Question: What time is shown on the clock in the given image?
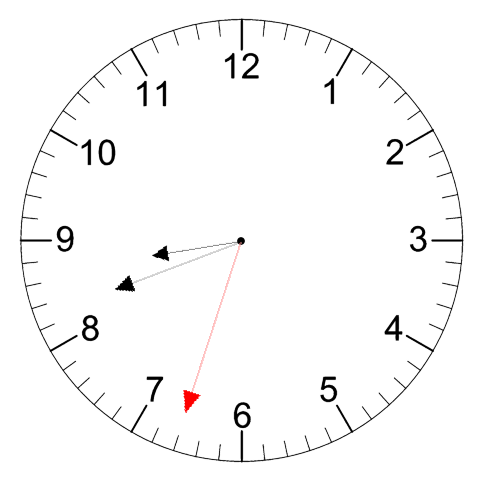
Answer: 08:41:33